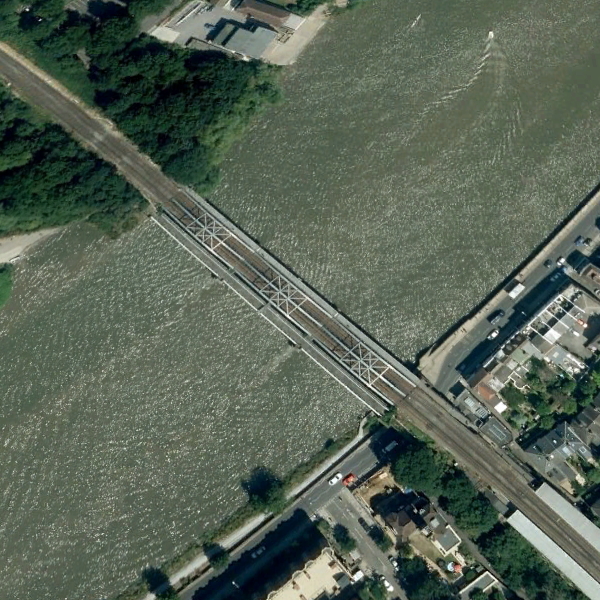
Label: Bridge